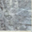
Piece: xx